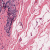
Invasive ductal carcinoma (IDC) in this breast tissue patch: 1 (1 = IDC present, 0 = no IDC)